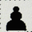
Piece: bP